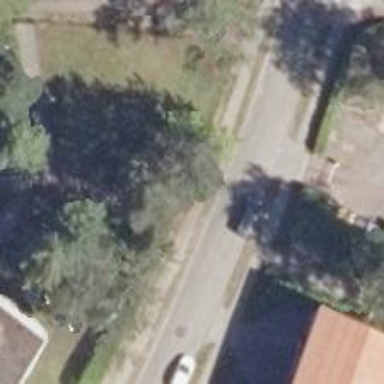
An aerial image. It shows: Residential road with concrete surface. There are sidewalks on both sides.